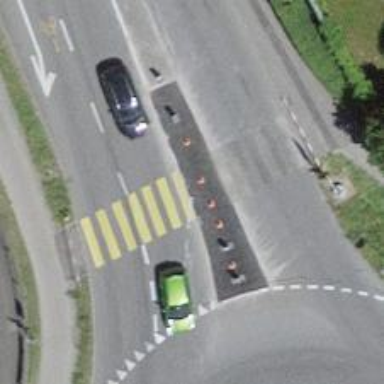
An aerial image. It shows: Marked crossing on footway.